Question: I'm following a 'pygame' tutorial, and in it, you need to use multiple different modules. I was able to download all of them, except this one called 'Vec2D'. When I try to run it in command prompt, it gives me this:

This is really weird because it gives no output - the module isn't set up and I don't get an error. When I try to test it later, it doesn't work. Does anyone know how to help me?
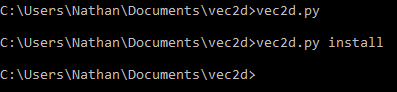
Answer: The instructor has written his own module, called 'vec2d_jdm.py' containing a class called 'Vec2D'.
You don't need to install it, just make sure that the file 'vec2d_jdm.py' is in the same folder as the code you're running and 'from vec2d_jdm import Vec2D' at the top of your code where you import everything else (such as 'pygame' I imagine).